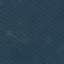
Label: AnnualCrop